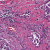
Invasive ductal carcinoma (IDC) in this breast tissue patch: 0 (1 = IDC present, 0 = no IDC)